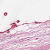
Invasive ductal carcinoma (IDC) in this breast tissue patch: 0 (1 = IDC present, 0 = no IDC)